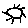
Label: sun